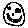
Label: smiley face